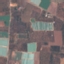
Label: PermanentCrop